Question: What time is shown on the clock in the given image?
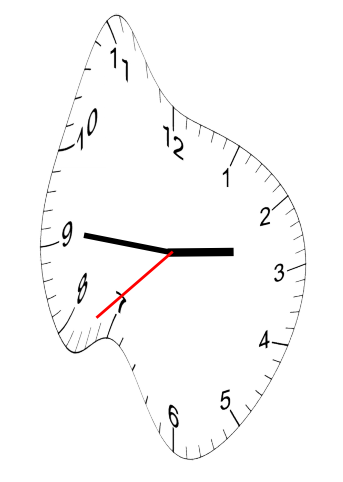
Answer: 02:45:38